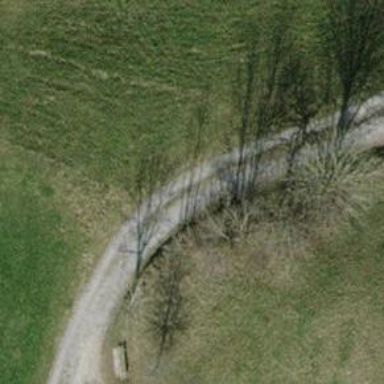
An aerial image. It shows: Unpaved track road with grade3 tracktype.